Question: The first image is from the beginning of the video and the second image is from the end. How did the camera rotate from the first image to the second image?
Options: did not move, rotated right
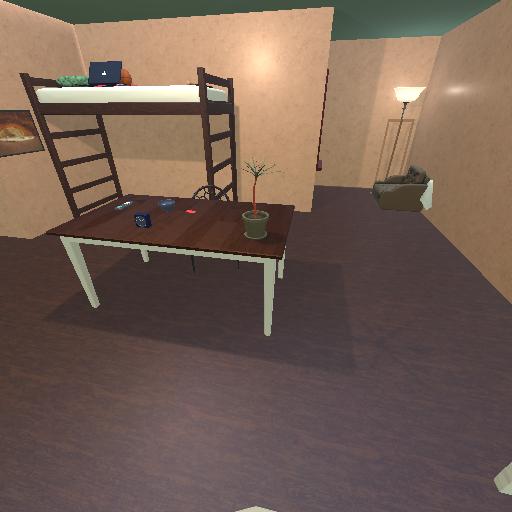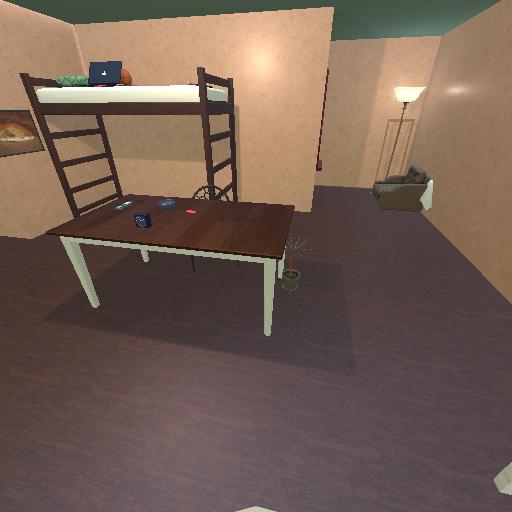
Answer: did not move